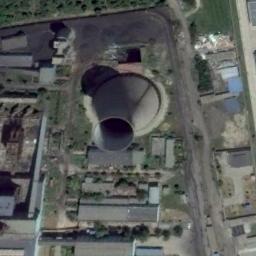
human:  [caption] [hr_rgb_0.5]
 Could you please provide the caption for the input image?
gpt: In the thermal power station there are neatly planned plants, Equipment and good greening, and there is a cooling tower .

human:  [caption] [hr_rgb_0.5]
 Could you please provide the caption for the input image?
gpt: There are seven thermal power stations here, two of which are thinner and taller than others .

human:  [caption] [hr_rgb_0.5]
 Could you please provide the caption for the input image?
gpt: The thermal power station is on the grass next to some buildings .

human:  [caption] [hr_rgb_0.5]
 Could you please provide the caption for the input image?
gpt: Many buildings are near the thermal power station .

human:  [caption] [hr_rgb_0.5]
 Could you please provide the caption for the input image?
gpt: There are some buildings and a chimney on the thermal power station .